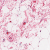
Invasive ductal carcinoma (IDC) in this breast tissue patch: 0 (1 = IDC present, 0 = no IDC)